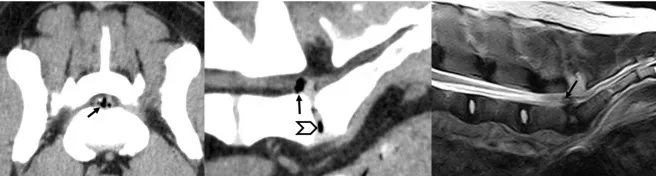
Transverse computerized tomography (CT) and sagittal CT and magnetic resonance imaging images of case 1 showing the symptomatic compression of the cauda equina by a gas-containing disc protrusion (arrow) that appeared 3 years after the first surgical procedure done to remove the intervertebral disc protrusion. The vacuum phenomenon is visible on the sagittal CT image (arrow head).
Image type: radiology (ct)